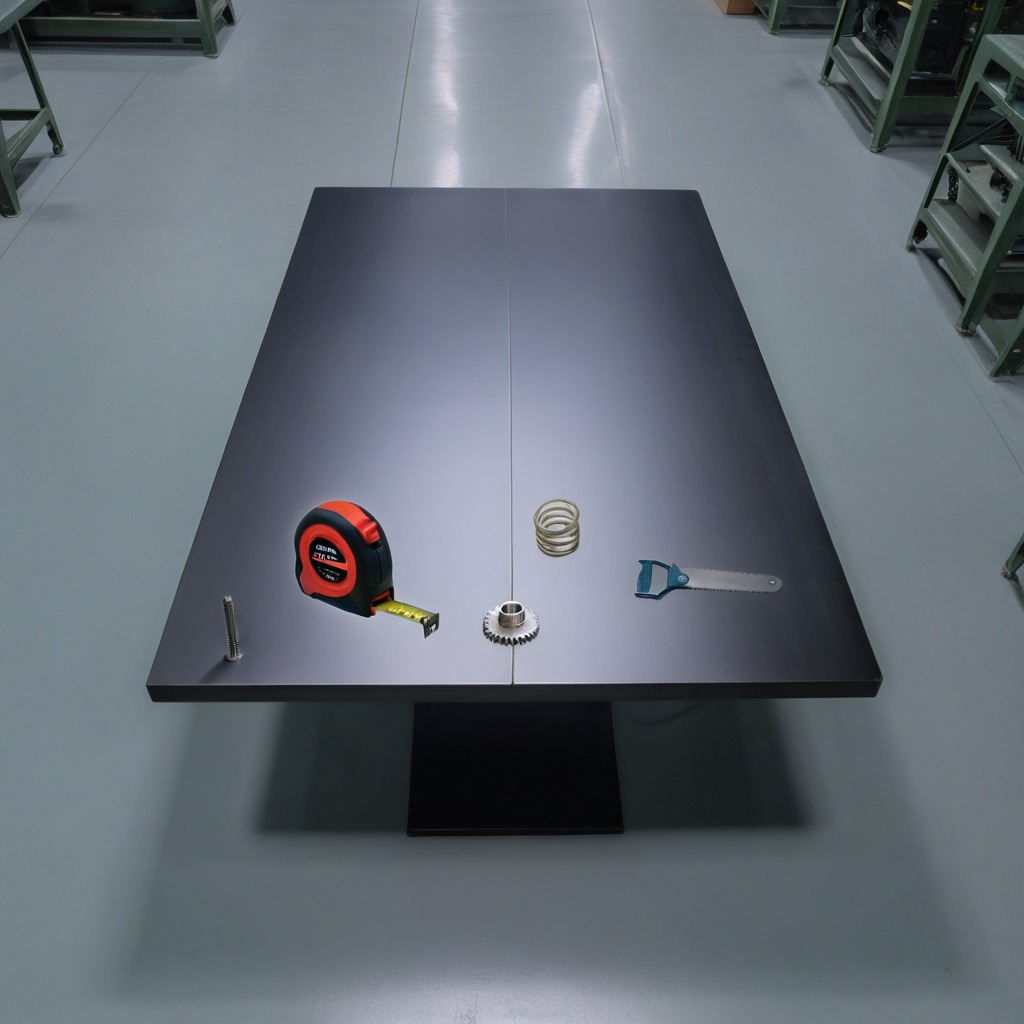
A steel gear with teeth, a measuring tape, a metal machine screw, a coiled metal spring, and a handheld metal saw are lying on the tabletop.